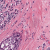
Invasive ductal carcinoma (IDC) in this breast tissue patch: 1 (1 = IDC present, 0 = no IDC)